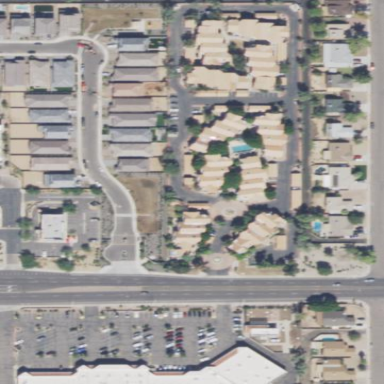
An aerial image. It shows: Residential area with apartments.